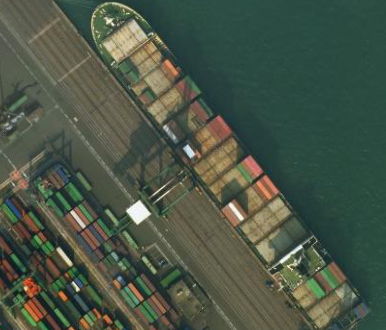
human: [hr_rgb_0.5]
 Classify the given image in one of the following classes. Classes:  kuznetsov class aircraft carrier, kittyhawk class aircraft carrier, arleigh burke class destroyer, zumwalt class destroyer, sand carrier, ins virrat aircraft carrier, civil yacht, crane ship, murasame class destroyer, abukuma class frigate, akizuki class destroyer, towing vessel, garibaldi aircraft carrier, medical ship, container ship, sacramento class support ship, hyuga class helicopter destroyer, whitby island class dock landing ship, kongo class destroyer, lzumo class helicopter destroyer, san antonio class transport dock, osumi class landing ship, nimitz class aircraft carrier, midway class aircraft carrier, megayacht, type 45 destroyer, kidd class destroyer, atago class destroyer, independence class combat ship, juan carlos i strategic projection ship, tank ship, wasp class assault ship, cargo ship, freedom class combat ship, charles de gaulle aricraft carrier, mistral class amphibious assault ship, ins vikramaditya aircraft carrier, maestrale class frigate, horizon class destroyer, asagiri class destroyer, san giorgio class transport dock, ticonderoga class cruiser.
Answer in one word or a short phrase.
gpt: Container ship